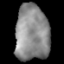
Tissue: lung
Cell type: Epithelial cells
Senescence score: 0.5469
Nuclear area (px): 1852
Mean DAPI intensity: 139.635